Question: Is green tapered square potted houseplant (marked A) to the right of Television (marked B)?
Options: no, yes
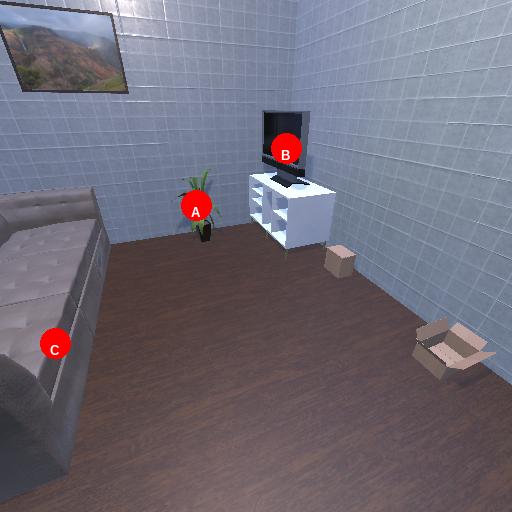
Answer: no